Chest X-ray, PA view. Patient: 49 years old, sex M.
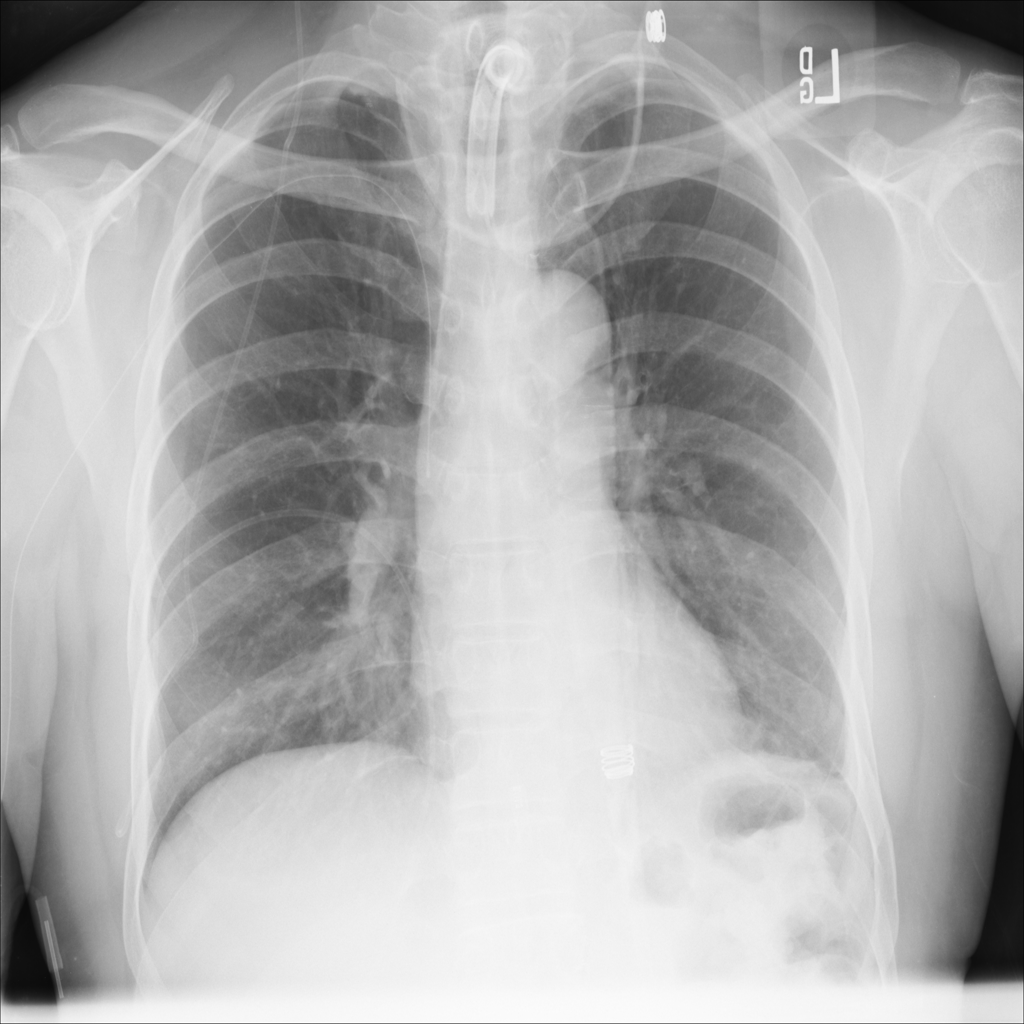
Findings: No Finding